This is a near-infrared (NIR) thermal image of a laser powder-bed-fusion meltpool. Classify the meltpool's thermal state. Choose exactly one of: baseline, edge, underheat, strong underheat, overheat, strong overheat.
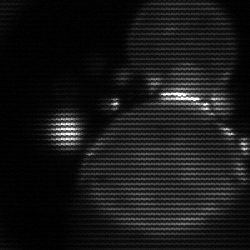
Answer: edge